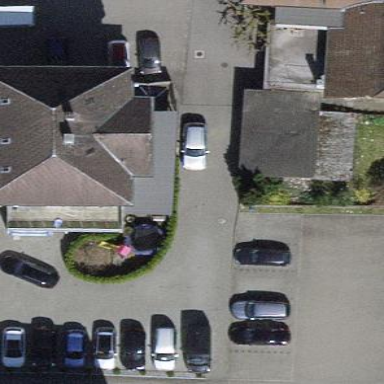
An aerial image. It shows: Building with tiled roof.